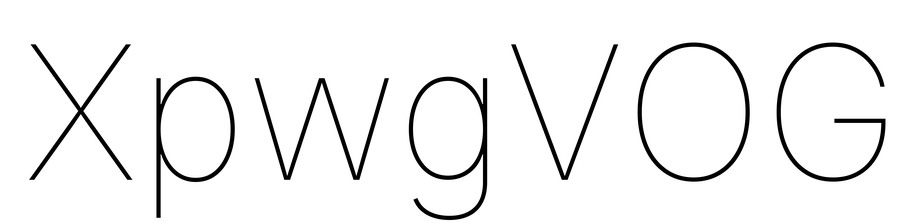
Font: Inter_Thin